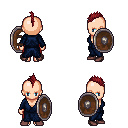
a pixel art fantasy rpg character, female body template, human, light skin, blue robe, red pants, brunette mohawk hairstyle, maroon shoes, shield, four views (front, back, left, right), 2x2 character sprite sheet, small pixel art, hard edges, no anti-aliasing